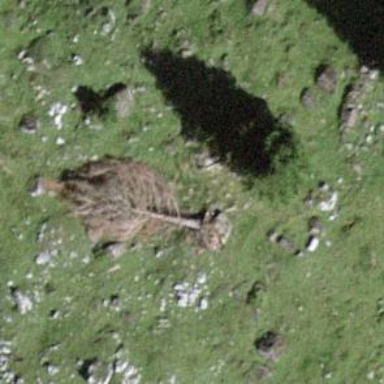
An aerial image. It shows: Evergreen tree with needle-leaved leaves.